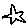
Label: star